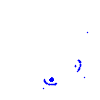
Particle: electron